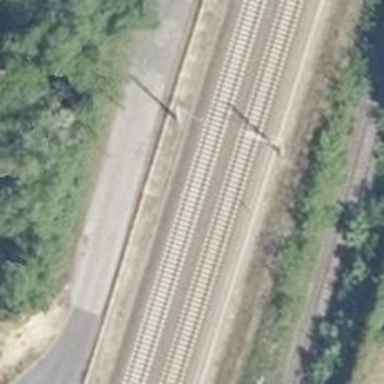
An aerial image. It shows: Railway milestone with catenary mast.